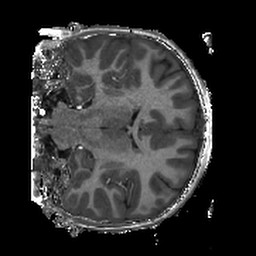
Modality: T1w
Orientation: coronal
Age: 10
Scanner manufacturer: siemens
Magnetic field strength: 3 T
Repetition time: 2.4 s
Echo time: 0.00224 s